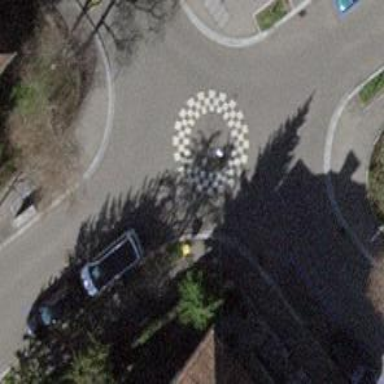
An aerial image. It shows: Rosette traffic calming feature.